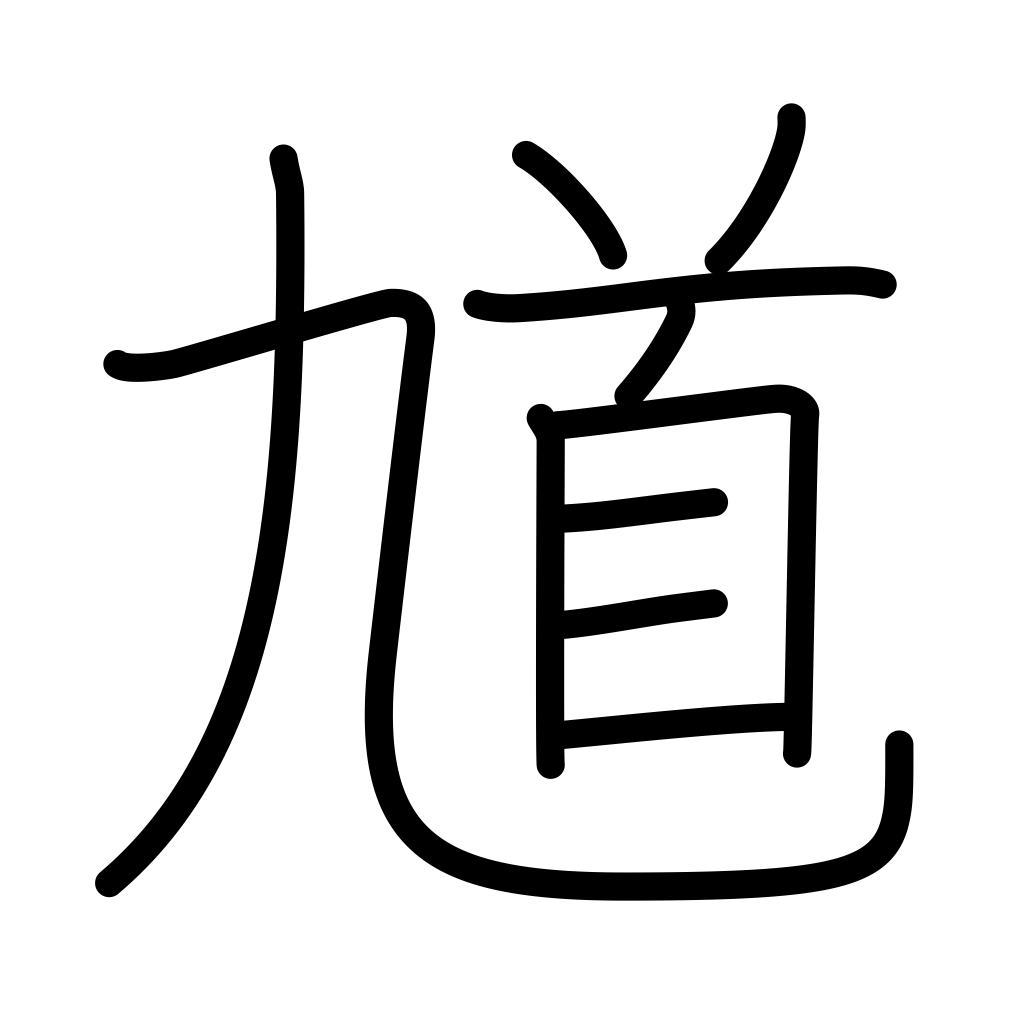
Meaning: road